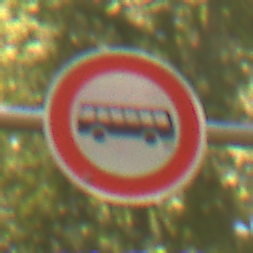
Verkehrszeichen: VerbotKraftomnibusse
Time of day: Midday
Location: Outdoor (Nature)
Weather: PartlyCloudy
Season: NotSpecified
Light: Natural